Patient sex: F
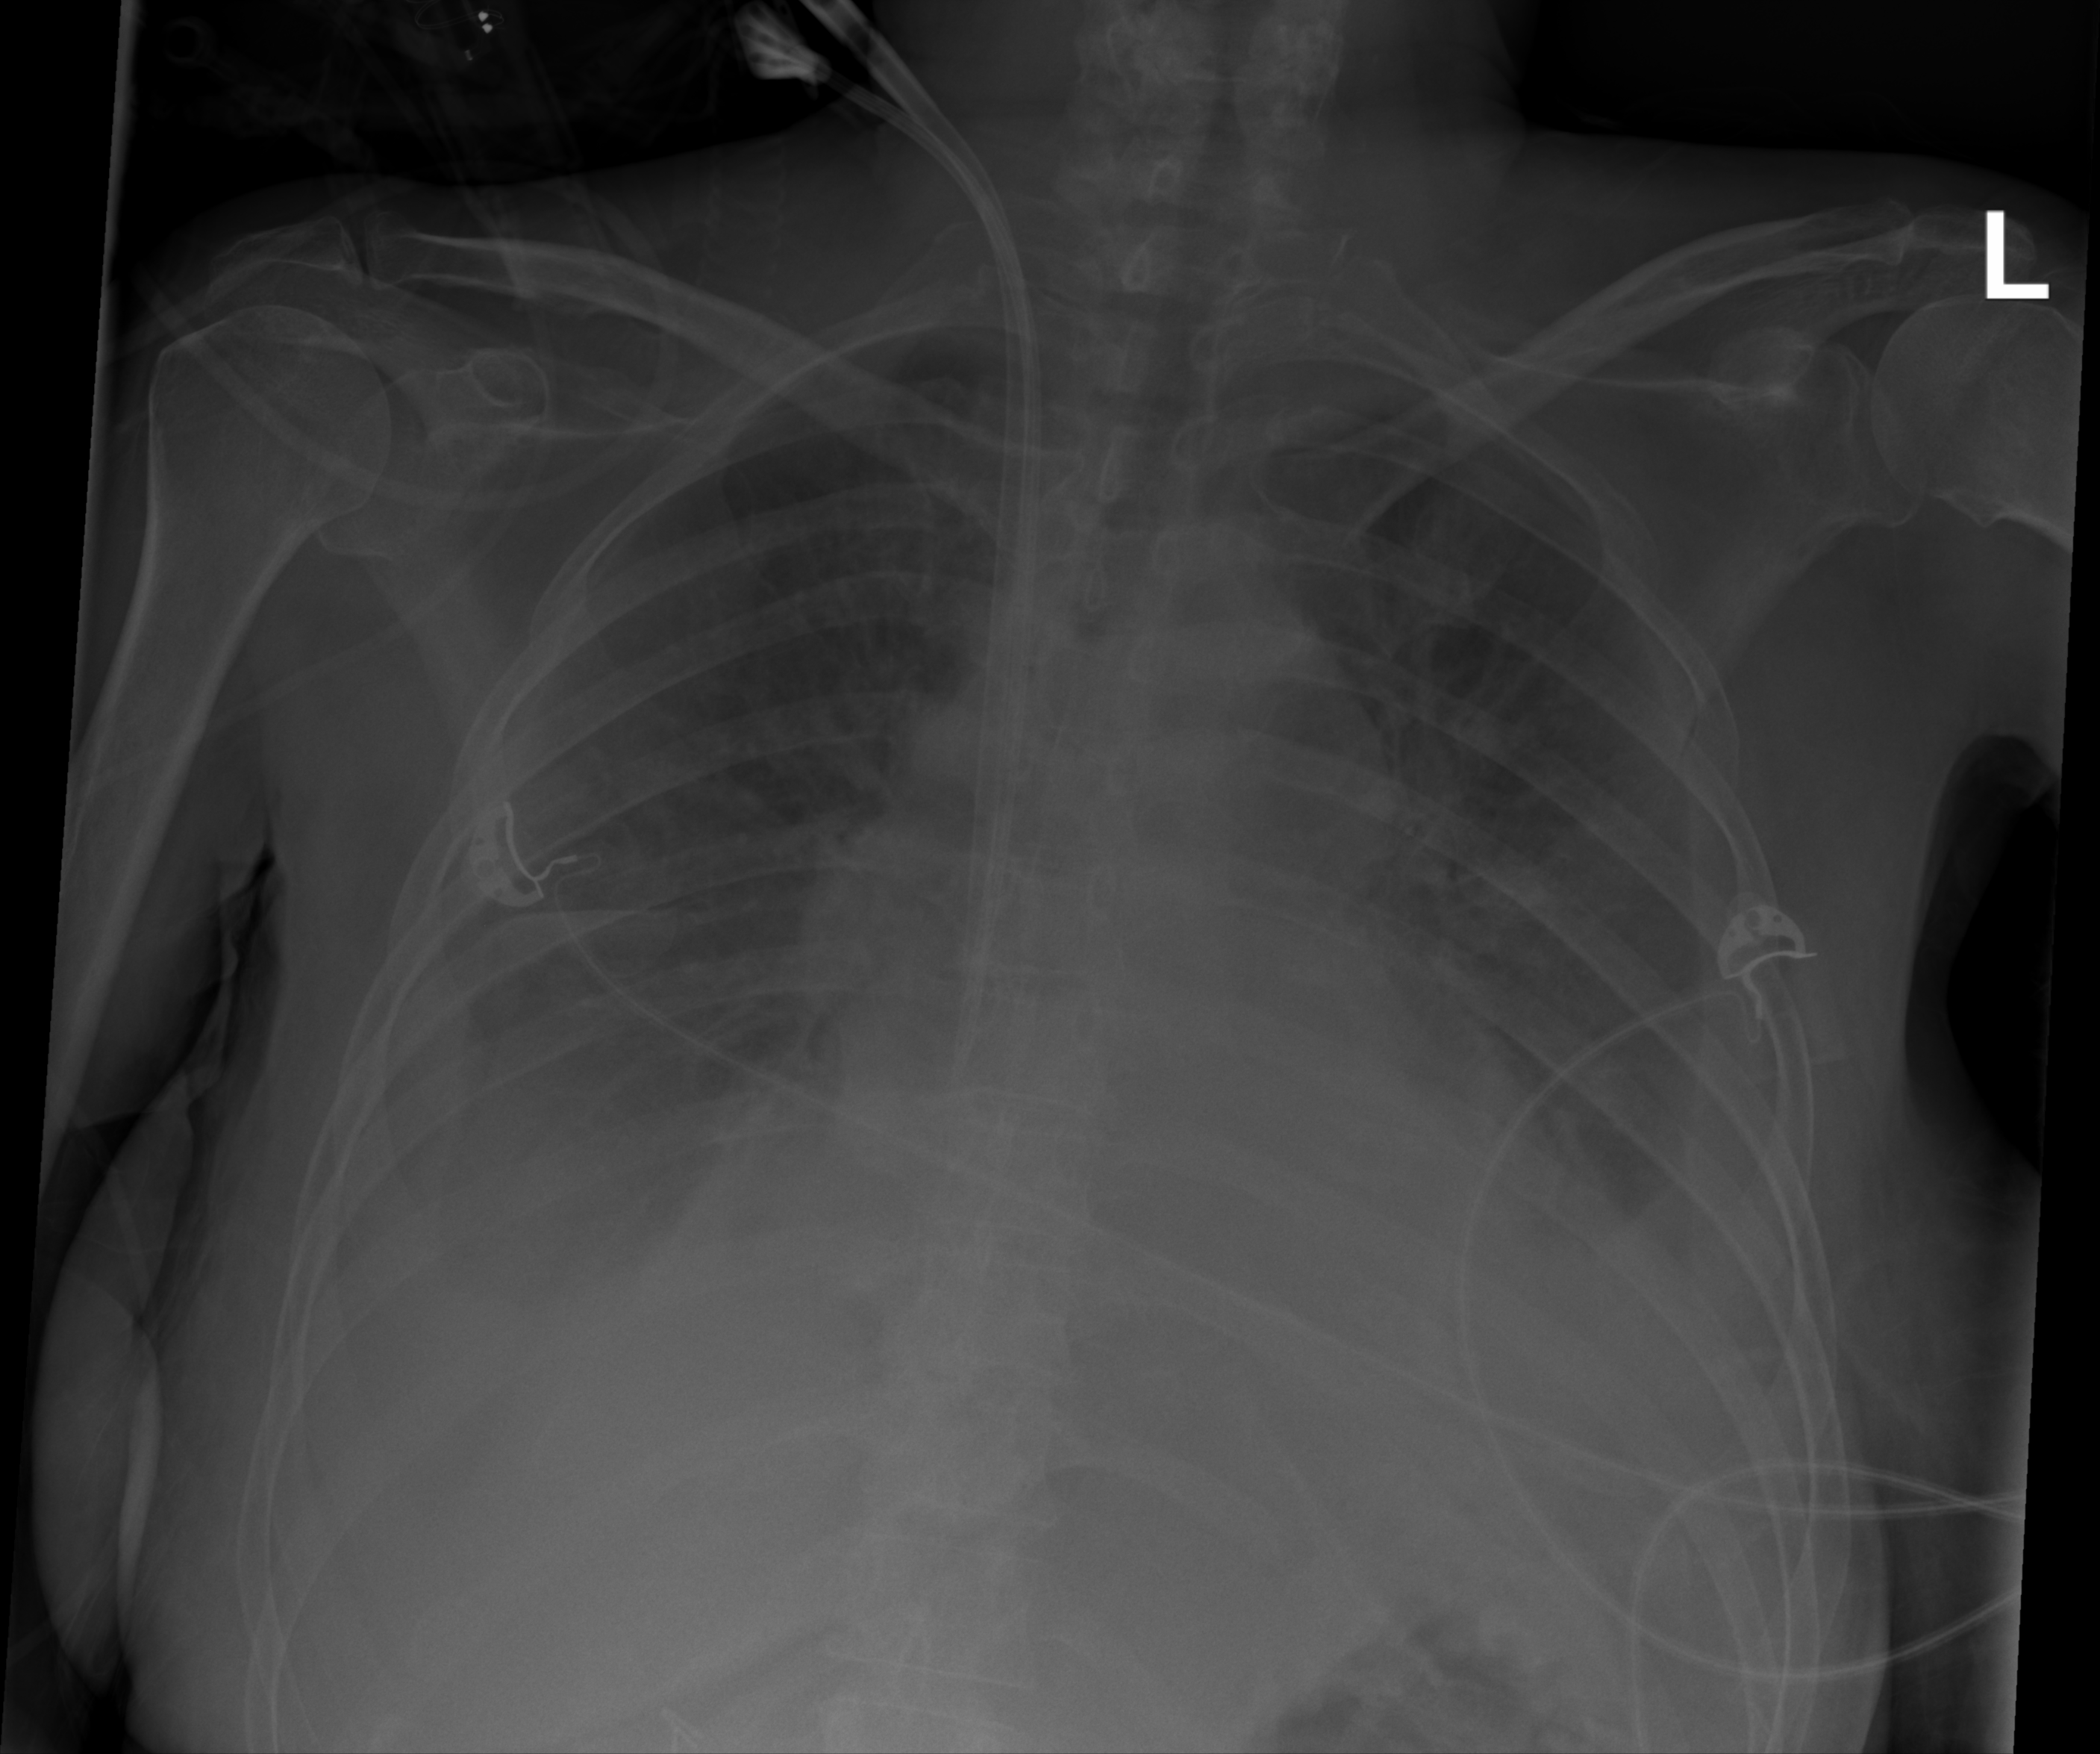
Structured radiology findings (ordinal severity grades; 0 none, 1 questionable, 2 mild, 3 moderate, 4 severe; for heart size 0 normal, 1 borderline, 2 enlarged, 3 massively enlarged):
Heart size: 1
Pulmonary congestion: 2
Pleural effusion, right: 2
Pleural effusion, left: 3
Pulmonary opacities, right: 0
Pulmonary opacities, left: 0
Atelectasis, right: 2
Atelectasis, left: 2